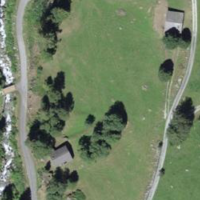
EUNIS habitat code: 26
Species observed at this site:
Petasites albus